Aerial crown-view tile of a tropical tree (Barro Colorado Island, Panama), acquired 20241014:
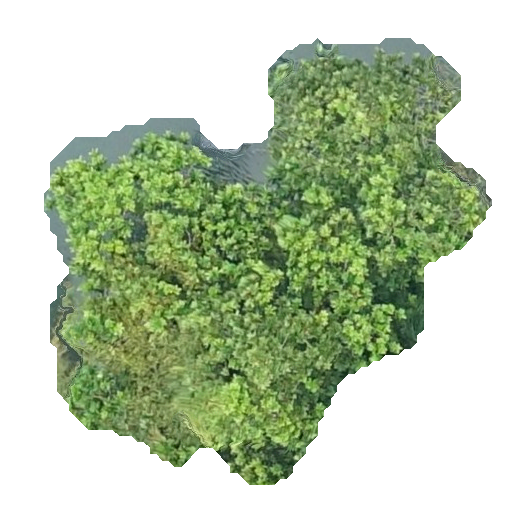
Species: Anacardium excelsum
GBIF accepted scientific name: Anacardium excelsum
Crown area: 198.469 m²